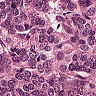
Metastatic tissue present: yes